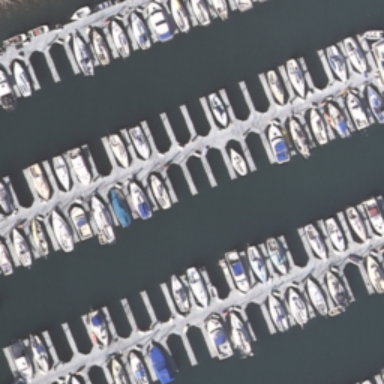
Lots of boats docked at the harbor and the boats are closed to each other .